Field crop: maize
Growth stage: 2
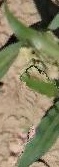
Species: maize